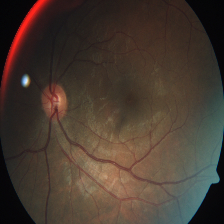
Diabetic retinopathy grade: Severe